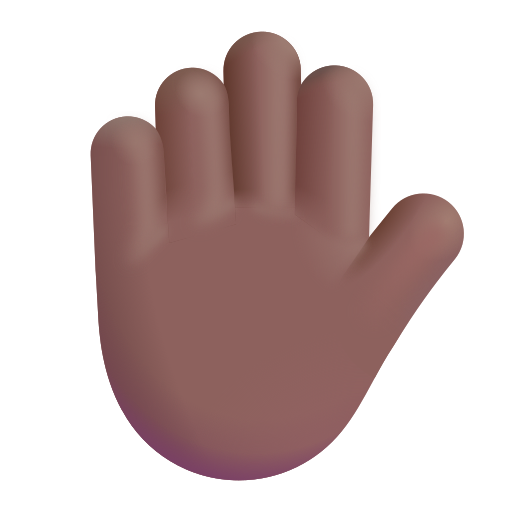
raised hand color  dark